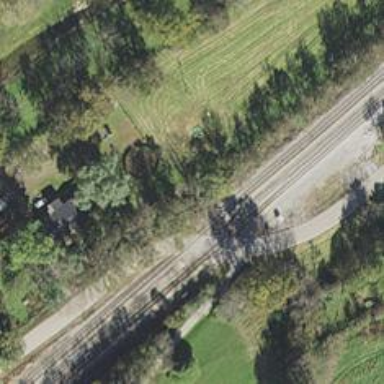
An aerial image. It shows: Railway level crossing.